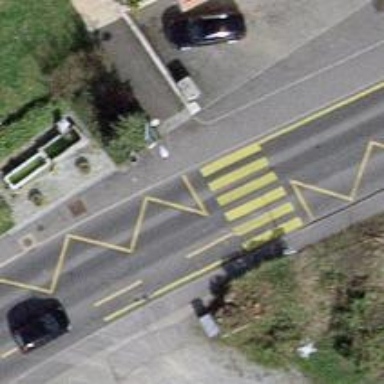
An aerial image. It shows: Zebra crossing on the road.